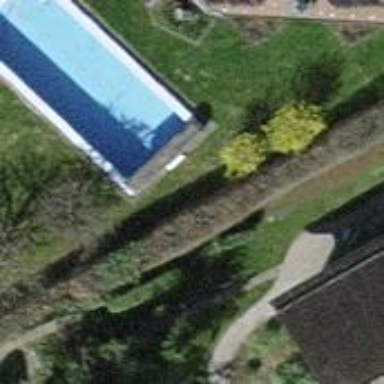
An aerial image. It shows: Swimming pool located in leisure land.